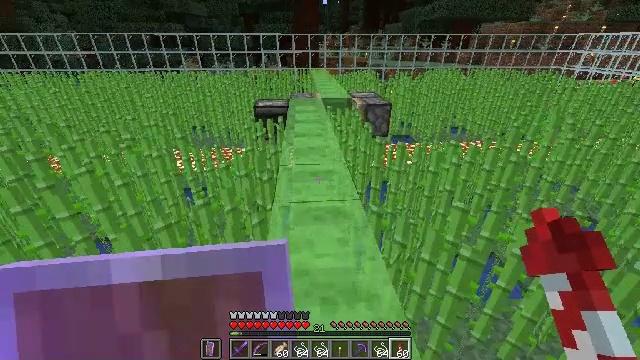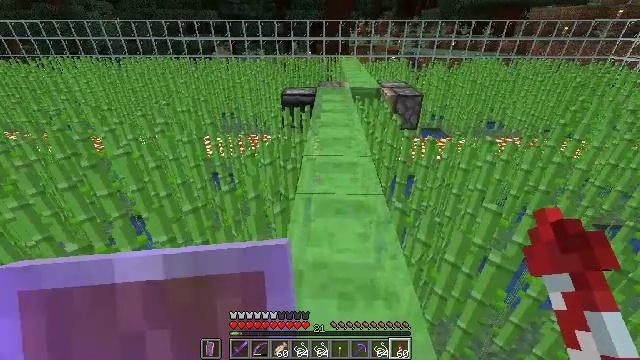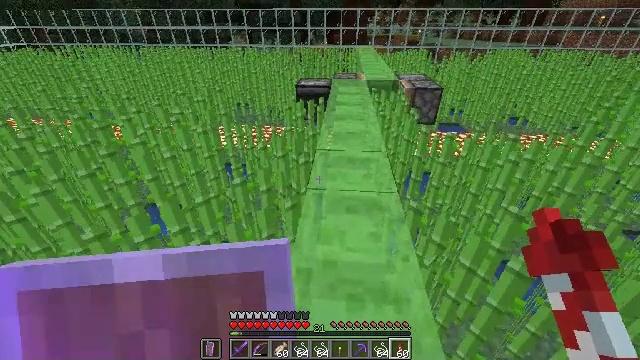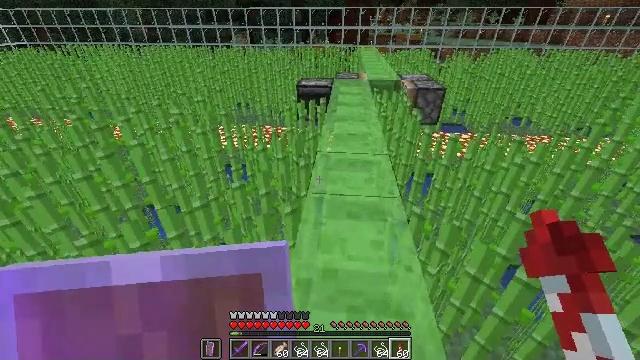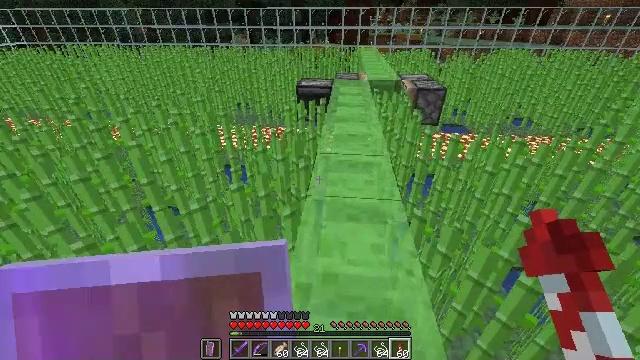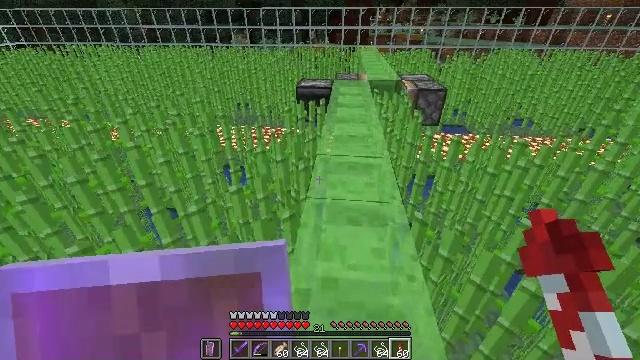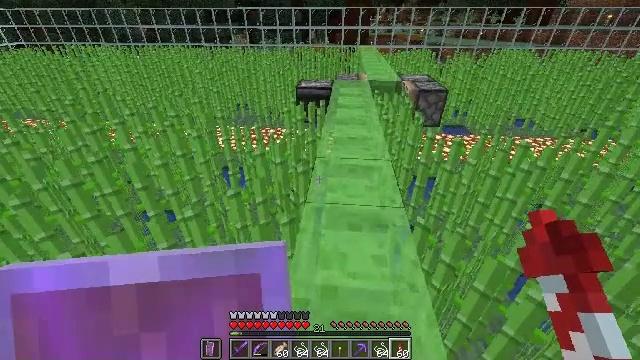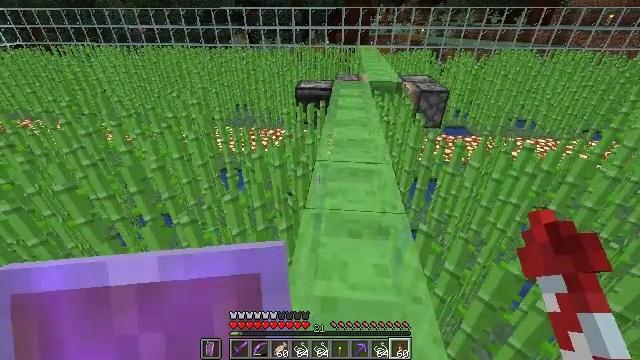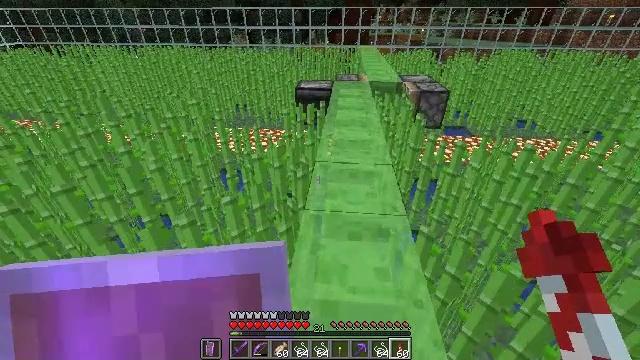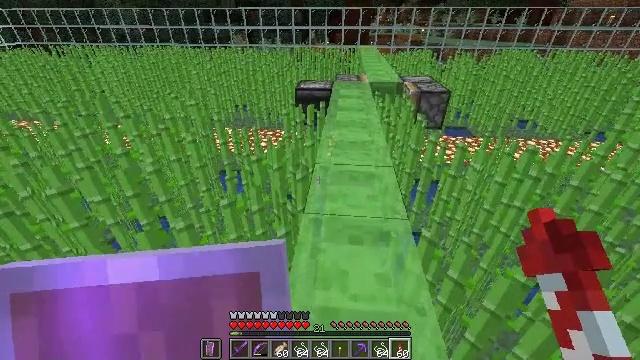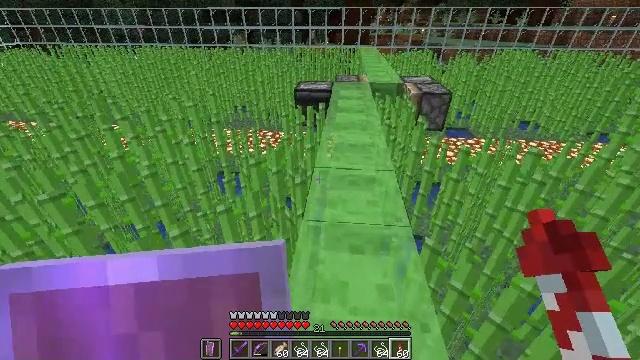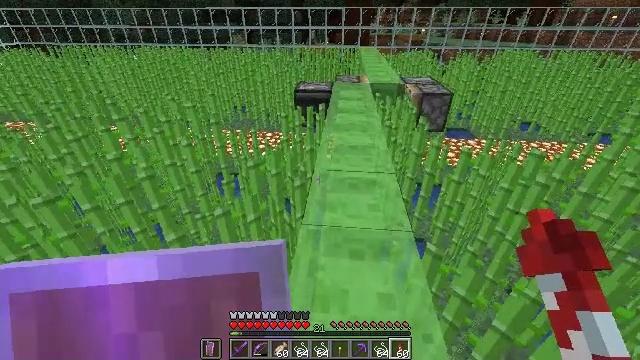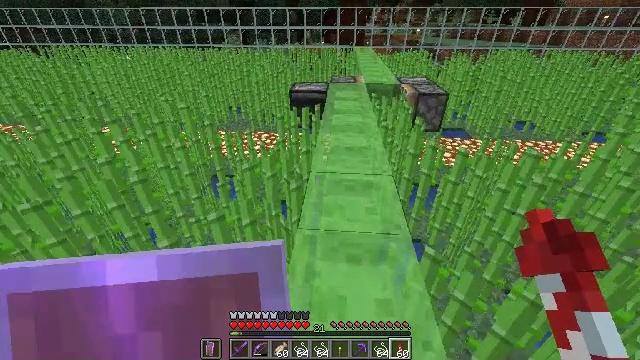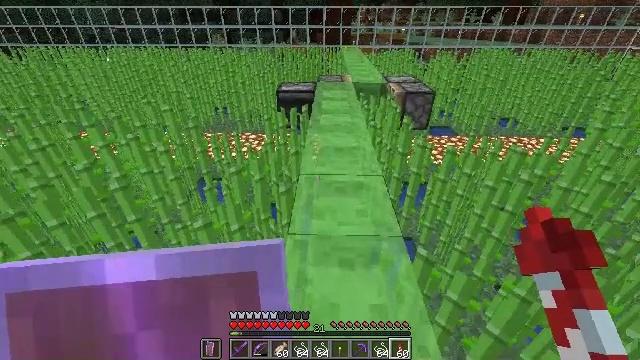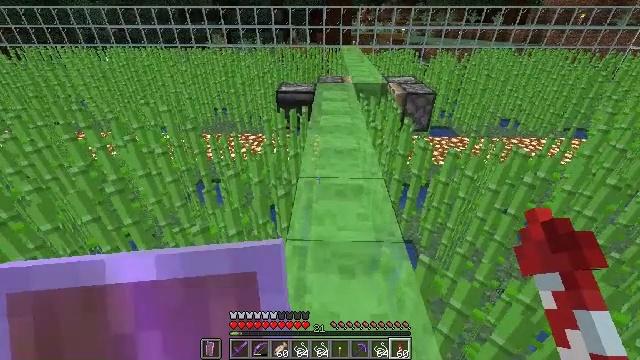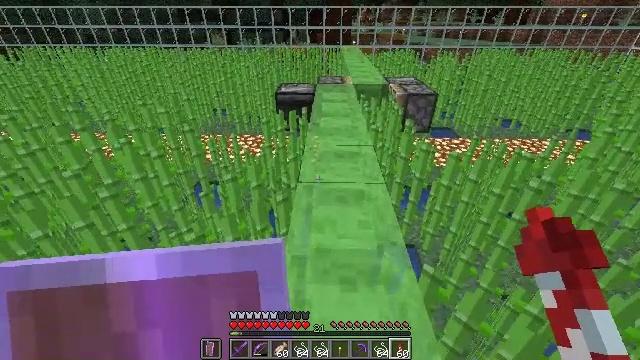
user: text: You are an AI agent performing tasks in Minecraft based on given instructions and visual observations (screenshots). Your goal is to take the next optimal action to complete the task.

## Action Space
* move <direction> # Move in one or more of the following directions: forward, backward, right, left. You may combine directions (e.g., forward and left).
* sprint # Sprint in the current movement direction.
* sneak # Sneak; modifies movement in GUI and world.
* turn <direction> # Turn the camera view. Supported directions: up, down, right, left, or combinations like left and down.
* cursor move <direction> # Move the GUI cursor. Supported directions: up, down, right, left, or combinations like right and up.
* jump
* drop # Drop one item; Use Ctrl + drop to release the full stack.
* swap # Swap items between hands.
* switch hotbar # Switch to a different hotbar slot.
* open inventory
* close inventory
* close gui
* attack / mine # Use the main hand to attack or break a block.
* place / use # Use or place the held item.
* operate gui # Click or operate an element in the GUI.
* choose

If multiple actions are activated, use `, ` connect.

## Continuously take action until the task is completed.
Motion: motion action
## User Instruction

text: Break the sticky piston to collect it.
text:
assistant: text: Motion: move forward, turn left and down
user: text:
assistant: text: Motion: move forward, turn left and down
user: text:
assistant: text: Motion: move forward
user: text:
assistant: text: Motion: move forward
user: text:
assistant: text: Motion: move forward
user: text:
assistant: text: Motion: move forward
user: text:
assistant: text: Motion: move forward
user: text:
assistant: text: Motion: move forward
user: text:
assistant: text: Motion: move forward
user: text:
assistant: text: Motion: move forward
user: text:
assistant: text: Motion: move forward
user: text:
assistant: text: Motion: move forward
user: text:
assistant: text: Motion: move forward, turn right
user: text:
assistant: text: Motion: move forward
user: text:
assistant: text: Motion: move forward
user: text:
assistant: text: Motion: move forward
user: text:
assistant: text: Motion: move forward
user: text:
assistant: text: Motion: move forward
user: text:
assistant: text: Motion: move forward
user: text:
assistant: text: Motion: move forward
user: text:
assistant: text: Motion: move forward
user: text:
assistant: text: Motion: move forward
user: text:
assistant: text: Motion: move forward
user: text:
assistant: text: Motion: move forward
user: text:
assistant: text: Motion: move forward
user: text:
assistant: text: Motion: move forward
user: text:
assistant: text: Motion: move forward
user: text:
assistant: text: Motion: move forward
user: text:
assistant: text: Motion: move forward
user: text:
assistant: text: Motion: move forward